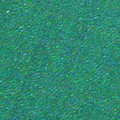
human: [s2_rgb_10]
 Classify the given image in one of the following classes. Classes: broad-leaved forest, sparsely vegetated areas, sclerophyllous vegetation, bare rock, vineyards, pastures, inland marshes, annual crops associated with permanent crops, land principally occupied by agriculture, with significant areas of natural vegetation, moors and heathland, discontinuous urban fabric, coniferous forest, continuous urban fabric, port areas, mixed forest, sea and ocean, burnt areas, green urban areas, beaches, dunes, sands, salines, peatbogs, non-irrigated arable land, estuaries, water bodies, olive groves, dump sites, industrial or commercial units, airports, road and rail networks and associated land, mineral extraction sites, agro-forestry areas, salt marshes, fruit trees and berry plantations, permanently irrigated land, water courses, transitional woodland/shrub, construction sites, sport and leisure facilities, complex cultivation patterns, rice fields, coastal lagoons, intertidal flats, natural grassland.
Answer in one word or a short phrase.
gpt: sea and ocean